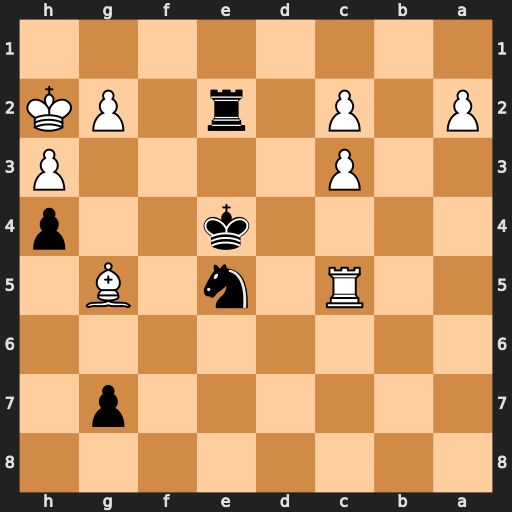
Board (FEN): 8/6p1/8/2R1n1B1/4k2p/2P4P/P1P1r1PK/8
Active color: b
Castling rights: -
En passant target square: -
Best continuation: Nf3+ Kh1 Re1#